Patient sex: M
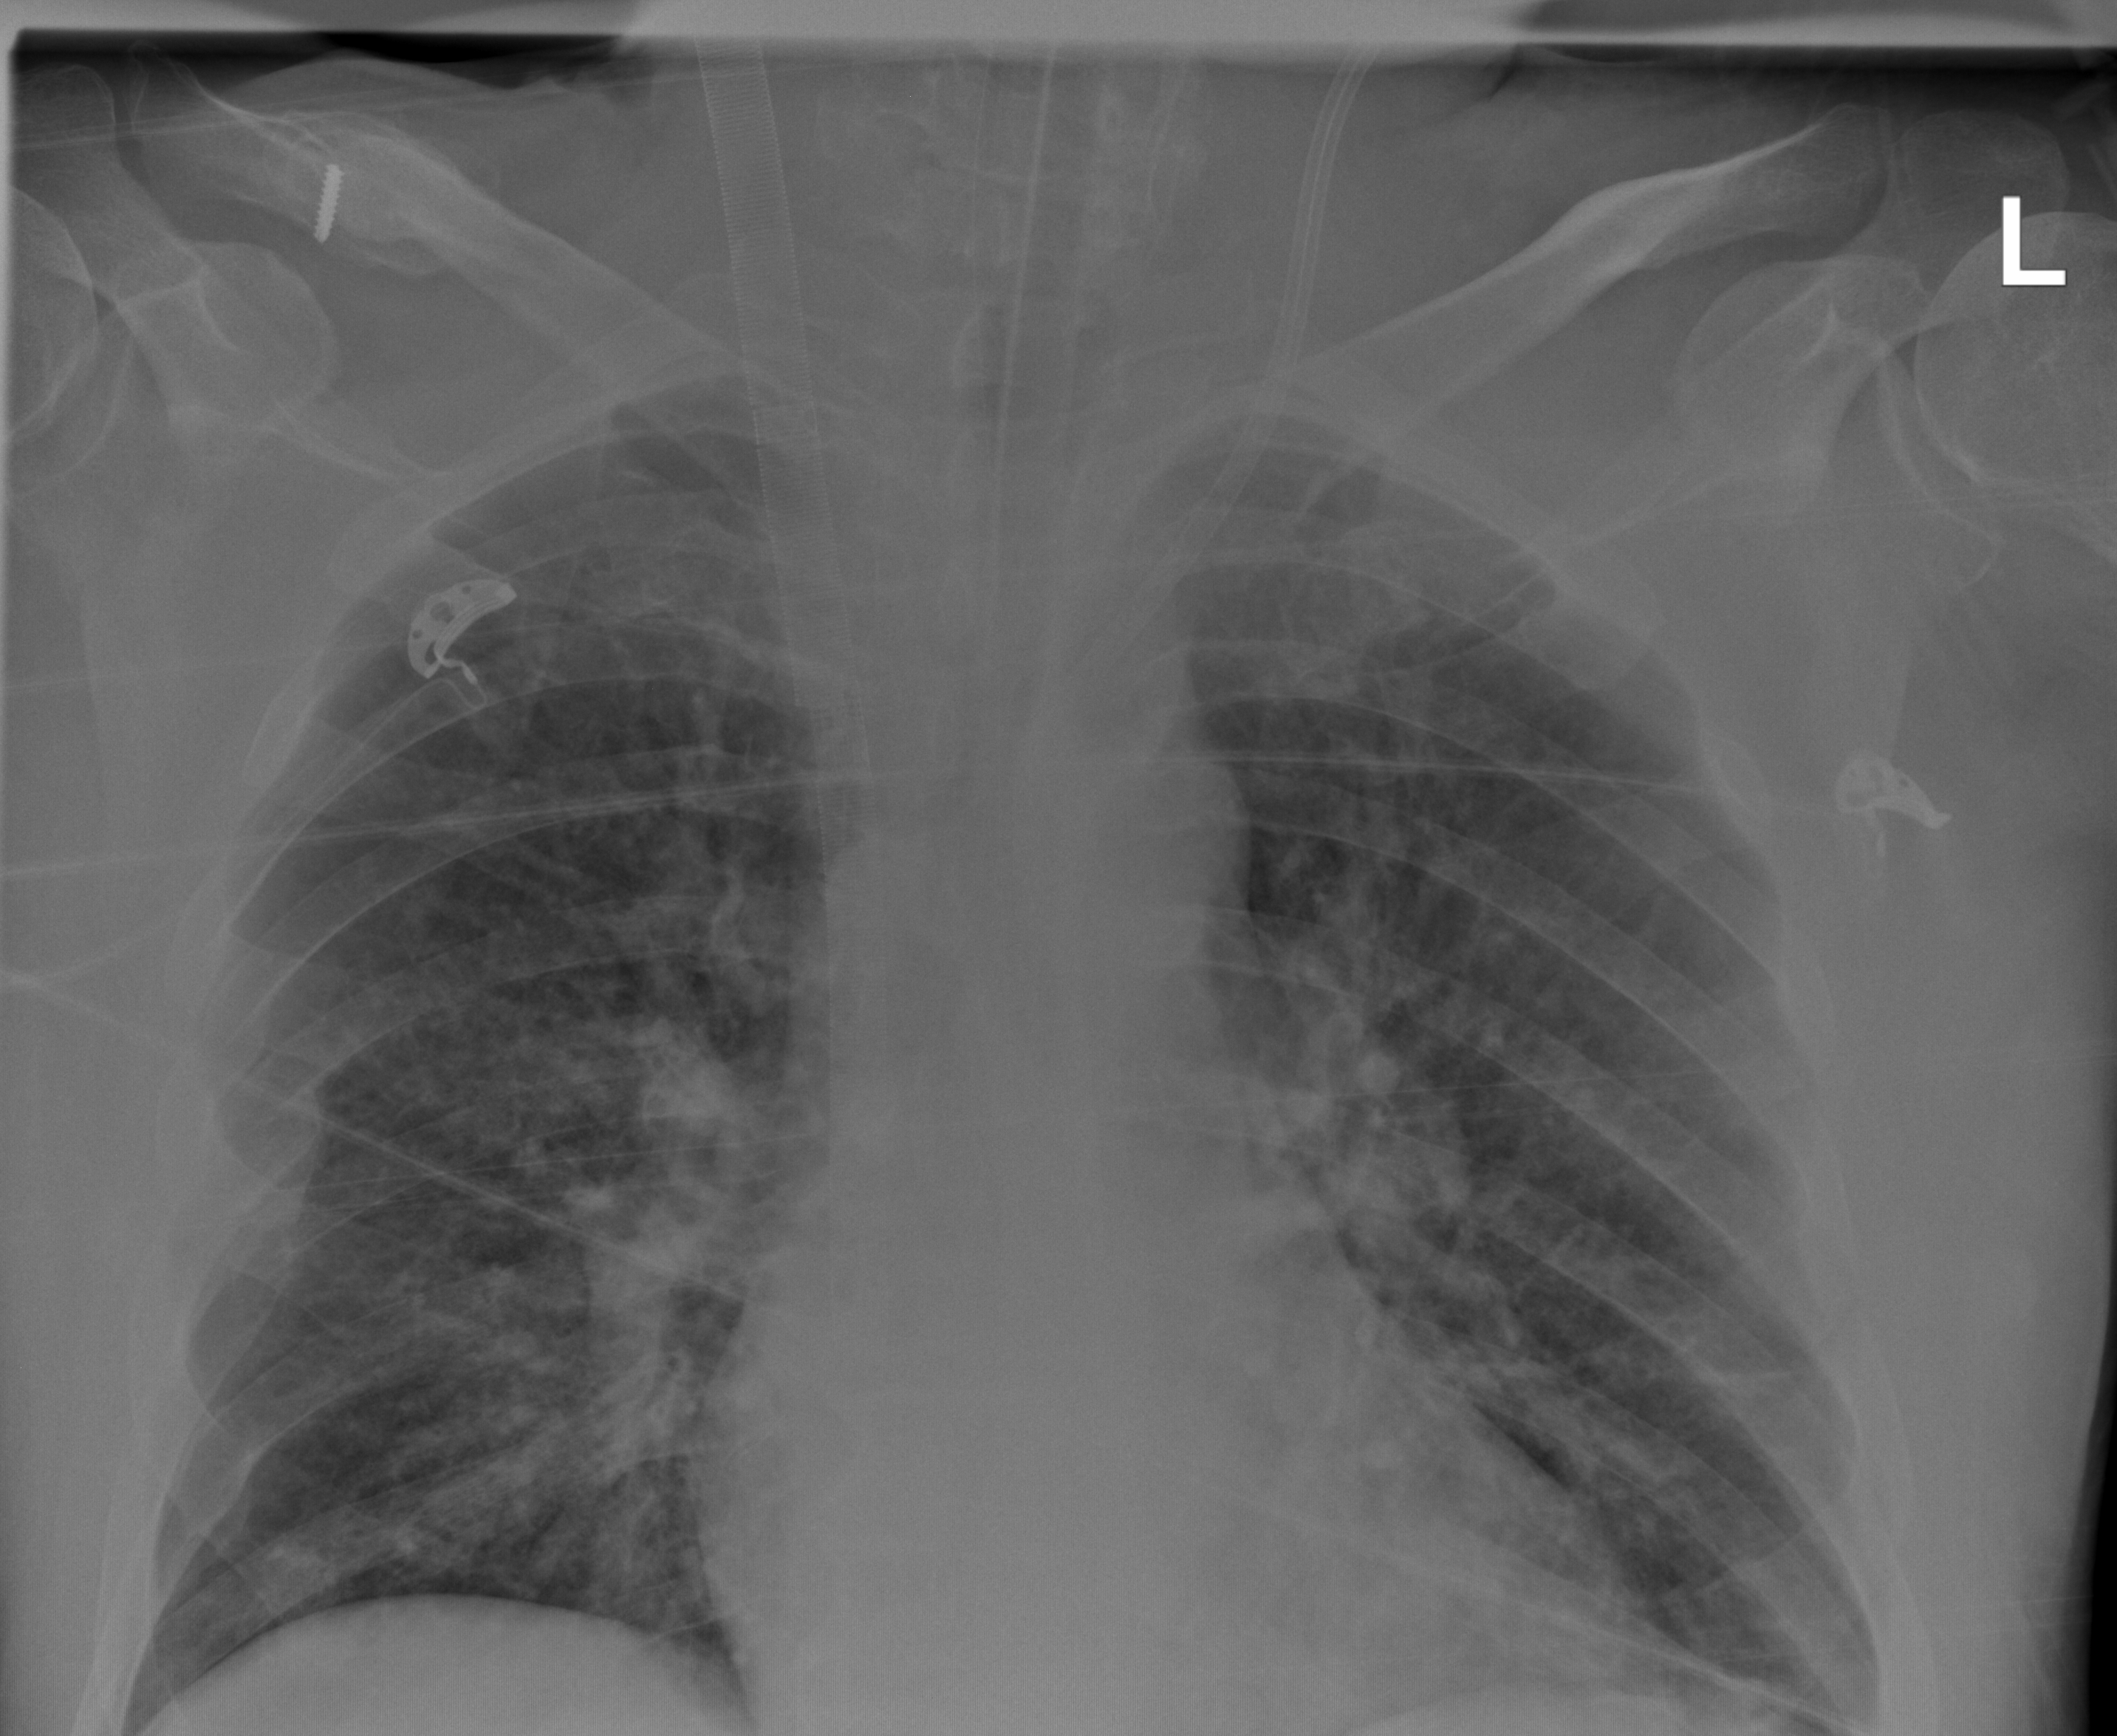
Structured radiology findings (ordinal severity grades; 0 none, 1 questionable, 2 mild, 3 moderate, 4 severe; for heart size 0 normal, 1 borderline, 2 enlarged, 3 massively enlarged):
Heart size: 1
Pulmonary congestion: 2
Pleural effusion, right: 0
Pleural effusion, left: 0
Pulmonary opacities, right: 2
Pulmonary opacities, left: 2
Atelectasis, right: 2
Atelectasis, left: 2